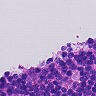
Metastatic tissue present: no